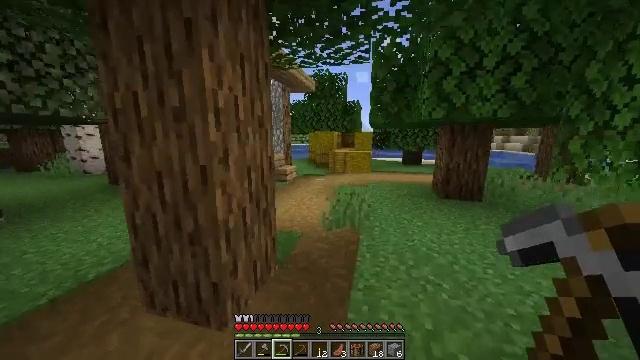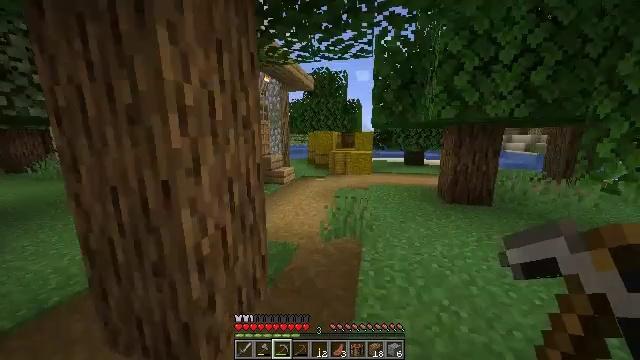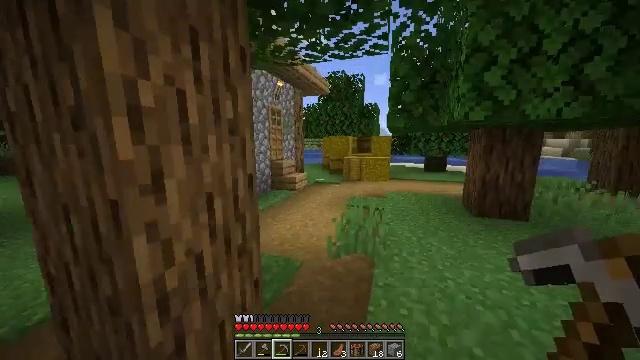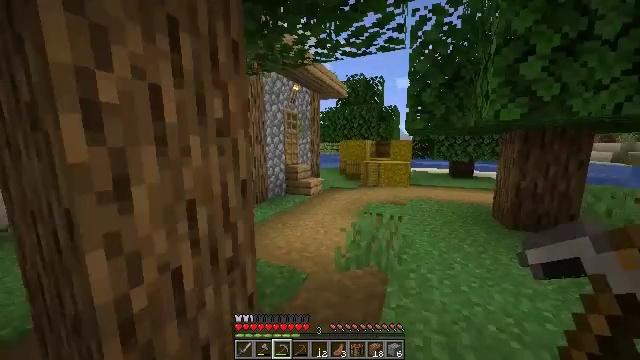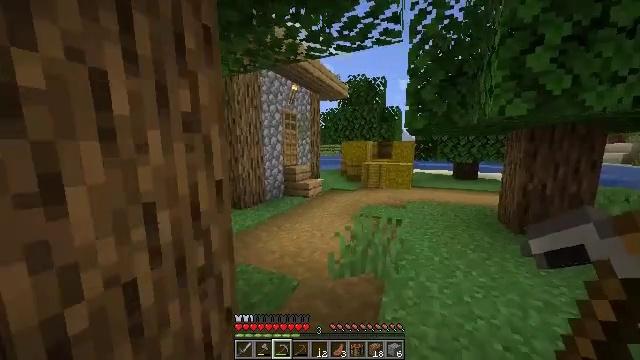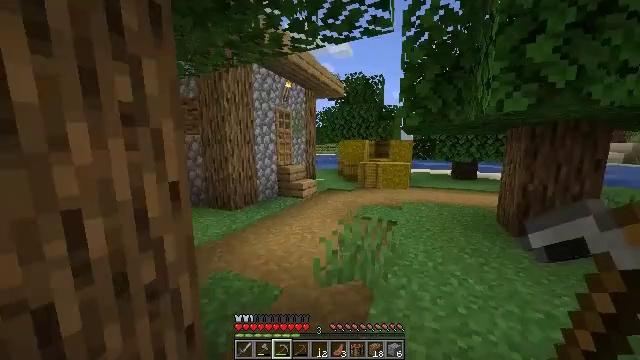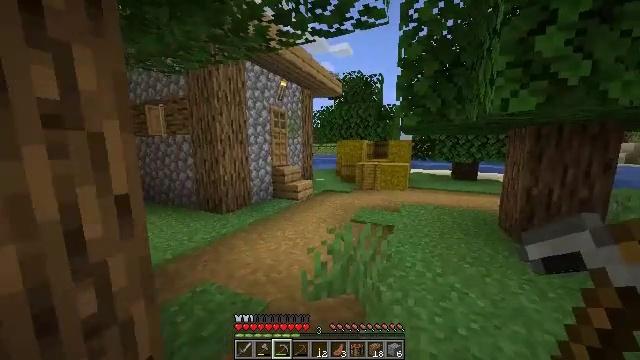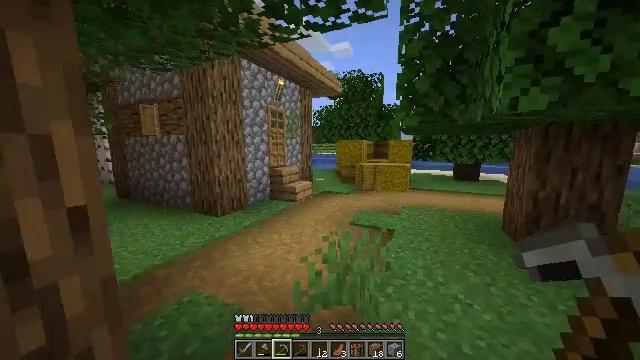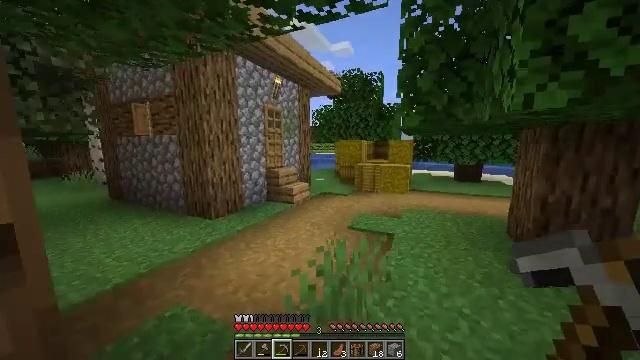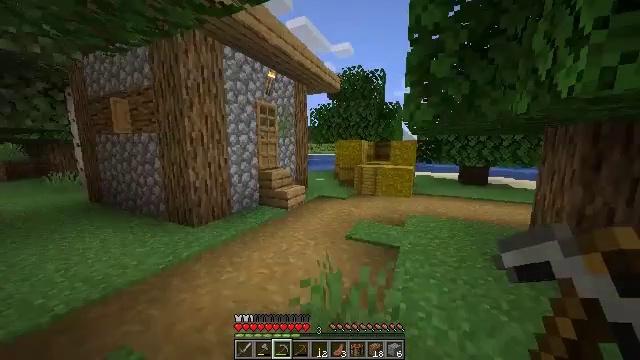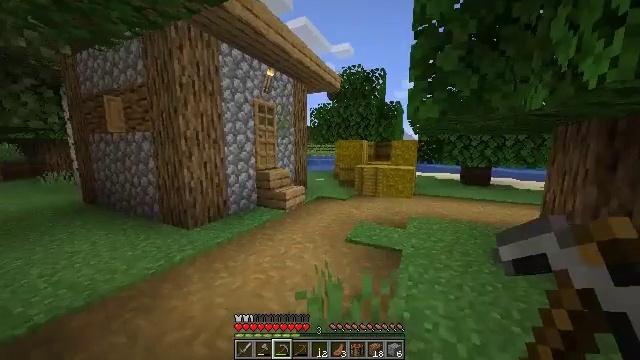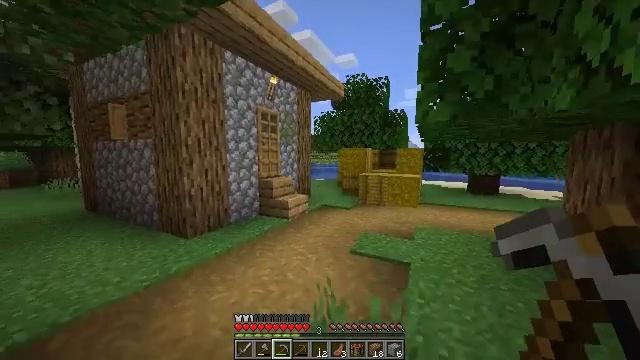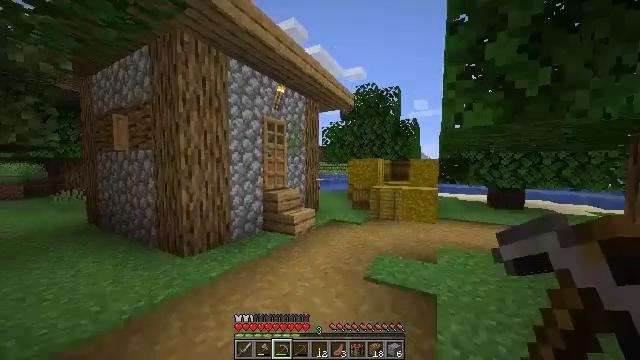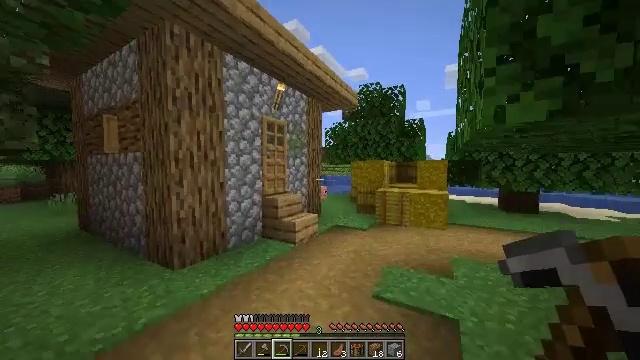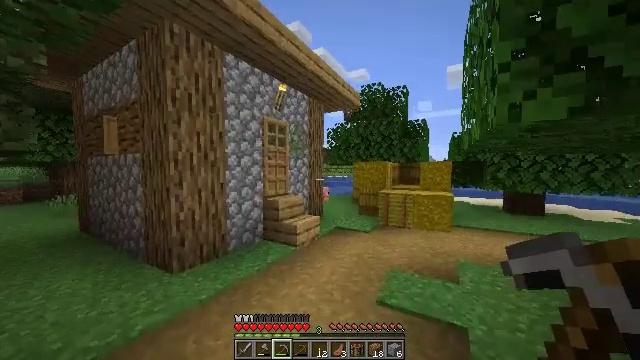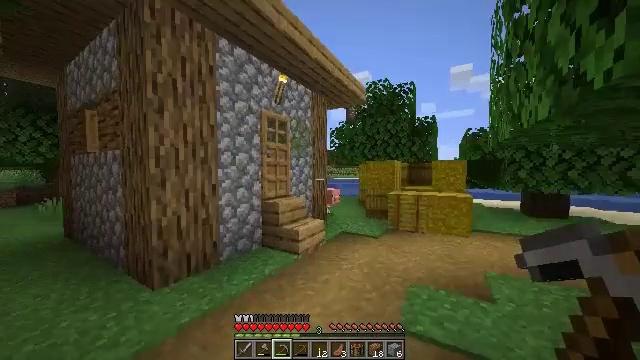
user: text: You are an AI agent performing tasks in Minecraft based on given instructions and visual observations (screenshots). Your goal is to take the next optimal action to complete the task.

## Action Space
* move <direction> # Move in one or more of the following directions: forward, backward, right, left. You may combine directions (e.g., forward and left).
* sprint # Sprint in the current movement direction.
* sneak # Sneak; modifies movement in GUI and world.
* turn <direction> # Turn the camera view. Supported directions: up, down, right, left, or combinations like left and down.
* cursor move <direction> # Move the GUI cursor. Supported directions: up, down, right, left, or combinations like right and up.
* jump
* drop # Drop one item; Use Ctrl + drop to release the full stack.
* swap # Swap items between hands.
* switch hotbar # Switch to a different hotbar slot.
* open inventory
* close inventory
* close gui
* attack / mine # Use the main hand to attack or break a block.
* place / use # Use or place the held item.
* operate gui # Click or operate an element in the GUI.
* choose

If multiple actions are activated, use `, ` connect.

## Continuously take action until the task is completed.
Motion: motion action
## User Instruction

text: Harvest hay blocks from the village.
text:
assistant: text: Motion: move forward and move right
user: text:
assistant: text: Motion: move forward and move right, turn left and up
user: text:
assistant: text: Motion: move forward and move right, turn left and up
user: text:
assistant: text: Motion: move forward and move right
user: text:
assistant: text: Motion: move forward and move right
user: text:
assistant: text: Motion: move forward
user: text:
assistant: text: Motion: move forward, sprint
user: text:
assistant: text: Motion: move forward, sprint
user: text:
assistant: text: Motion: move forward, sprint
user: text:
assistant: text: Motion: move forward
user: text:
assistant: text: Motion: move forward, turn left and up
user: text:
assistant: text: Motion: move forward, turn left and up
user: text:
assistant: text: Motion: move forward
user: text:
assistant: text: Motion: move forward
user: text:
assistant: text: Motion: move forward
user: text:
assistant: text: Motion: move forward, turn left and up
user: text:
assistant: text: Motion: move forward
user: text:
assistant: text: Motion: move forward, turn left
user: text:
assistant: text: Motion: move forward, turn left
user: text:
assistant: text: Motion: move forward, turn left
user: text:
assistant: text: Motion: move forward, turn left
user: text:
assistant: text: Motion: move forward, turn left
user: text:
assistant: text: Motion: move forward and move right, turn left
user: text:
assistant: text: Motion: move forward and move right, turn left
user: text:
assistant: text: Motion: move forward and move right, turn left
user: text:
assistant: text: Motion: move forward and move right
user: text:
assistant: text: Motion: move forward, use / place
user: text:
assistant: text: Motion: move forward, use / place
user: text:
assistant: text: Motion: move forward and move right
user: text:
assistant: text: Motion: move forward and move right